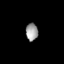
Tissue: lung
Cell type: Epithelial cells
Senescence score: 0.1921
Nuclear area (px): 209
Mean DAPI intensity: 155.646